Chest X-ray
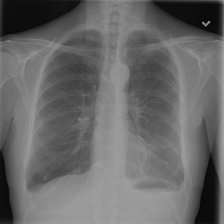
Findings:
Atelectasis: negative
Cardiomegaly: negative
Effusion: positive
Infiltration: negative
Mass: negative
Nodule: negative
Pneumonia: negative
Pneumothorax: negative
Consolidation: negative
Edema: negative
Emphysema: negative
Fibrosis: negative
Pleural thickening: positive
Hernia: negative